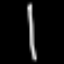
Label: line